Question: How can I make a shadow effect like the one below with pure CSS?

I am new to CSS.
The following is what I have tried so far, but I am unable to come close to what I want. Please advise how I can make it look like the shadow in the image? Thanks!
'''
box-shadow: 1px 1px 5px #999999 inset
'''
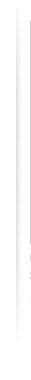
Answer: This is the closest I could get : <URL>. I think it's actually not bad.

It combines a black shadow and a white one on top of it.
'''
.yourclass{
background-color: #fff;
box-shadow: -15px 0px 60px 25px #ffffff inset,
5px 0px 10px -5px #000000 inset;
}
'''
Browsers' shadows smoothing might differ. I'm using chrome so you might want to tweek the values to get a cross-browser visual effect...
Read the <URL> to get how they're used.
For two shadows (both sides) you need 4 shadows (<URL> :
Result:

'''
.yourclass{
background-color: #fff;
box-shadow: 0px 100px 50px -40px #ffffff inset,
0px -100px 50px -40px #ffffff inset,
-5px 0px 10px -5px rgba(0,0,0,0.5) inset,
5px 0px 10px -5px rgba(0,0,0,0.5) inset;
}
'''
Beware, browsers' shadows rendering/smoothing can differ a lot. I'm using chrome so you might want to tweek the values to get a cross-browser visual effect...
For more info on css shadows, read this article from <URL>